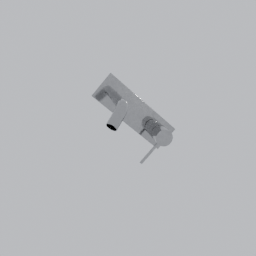
Label: appliances